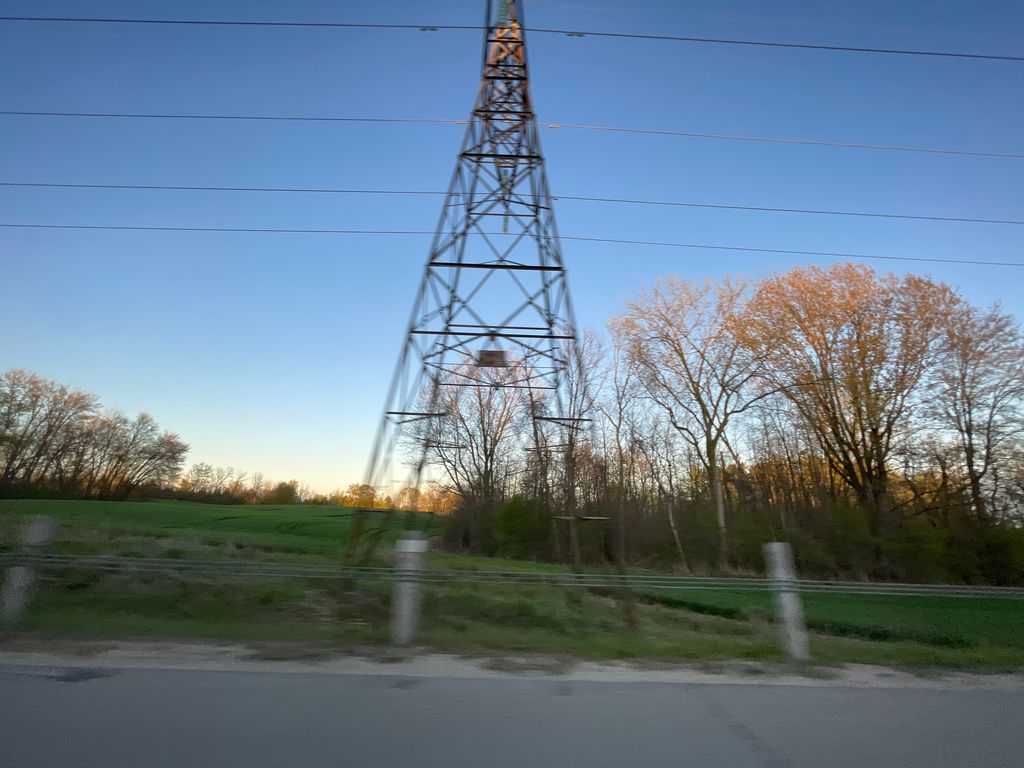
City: kitchener-waterloo